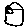
Label: house